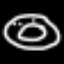
Label: donut